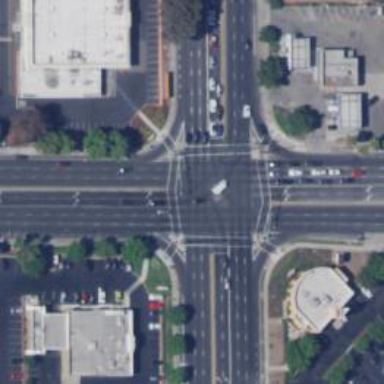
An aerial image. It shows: Crossing with marked lines on the road.